Question: Can any one tell if Apple's Photos app uses UIImagePickerController as the picture shown? If it uses UIImagePickerController, can you tell where/how to access to individual icon image so that when one taps on it to select, one can impose a tiny checkmark at the corner? ( I don't need to know how to put the check mark).
Thanks.

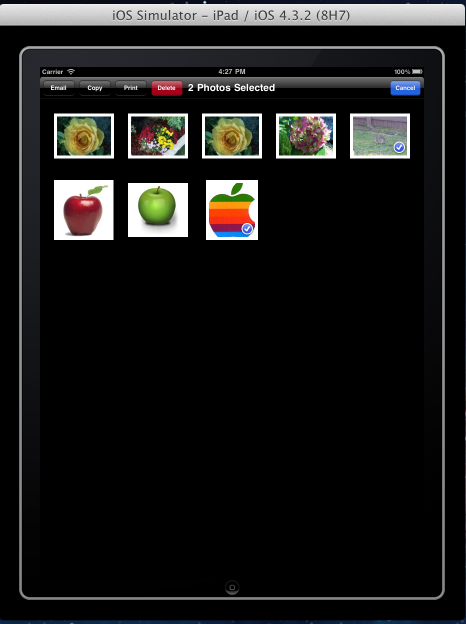
Answer: No, the Photos app does not use 'UIImagePickerController'. If you need fine grained control, like placing a checkmark over images, you should look into using the AVAssets framework.